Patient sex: F
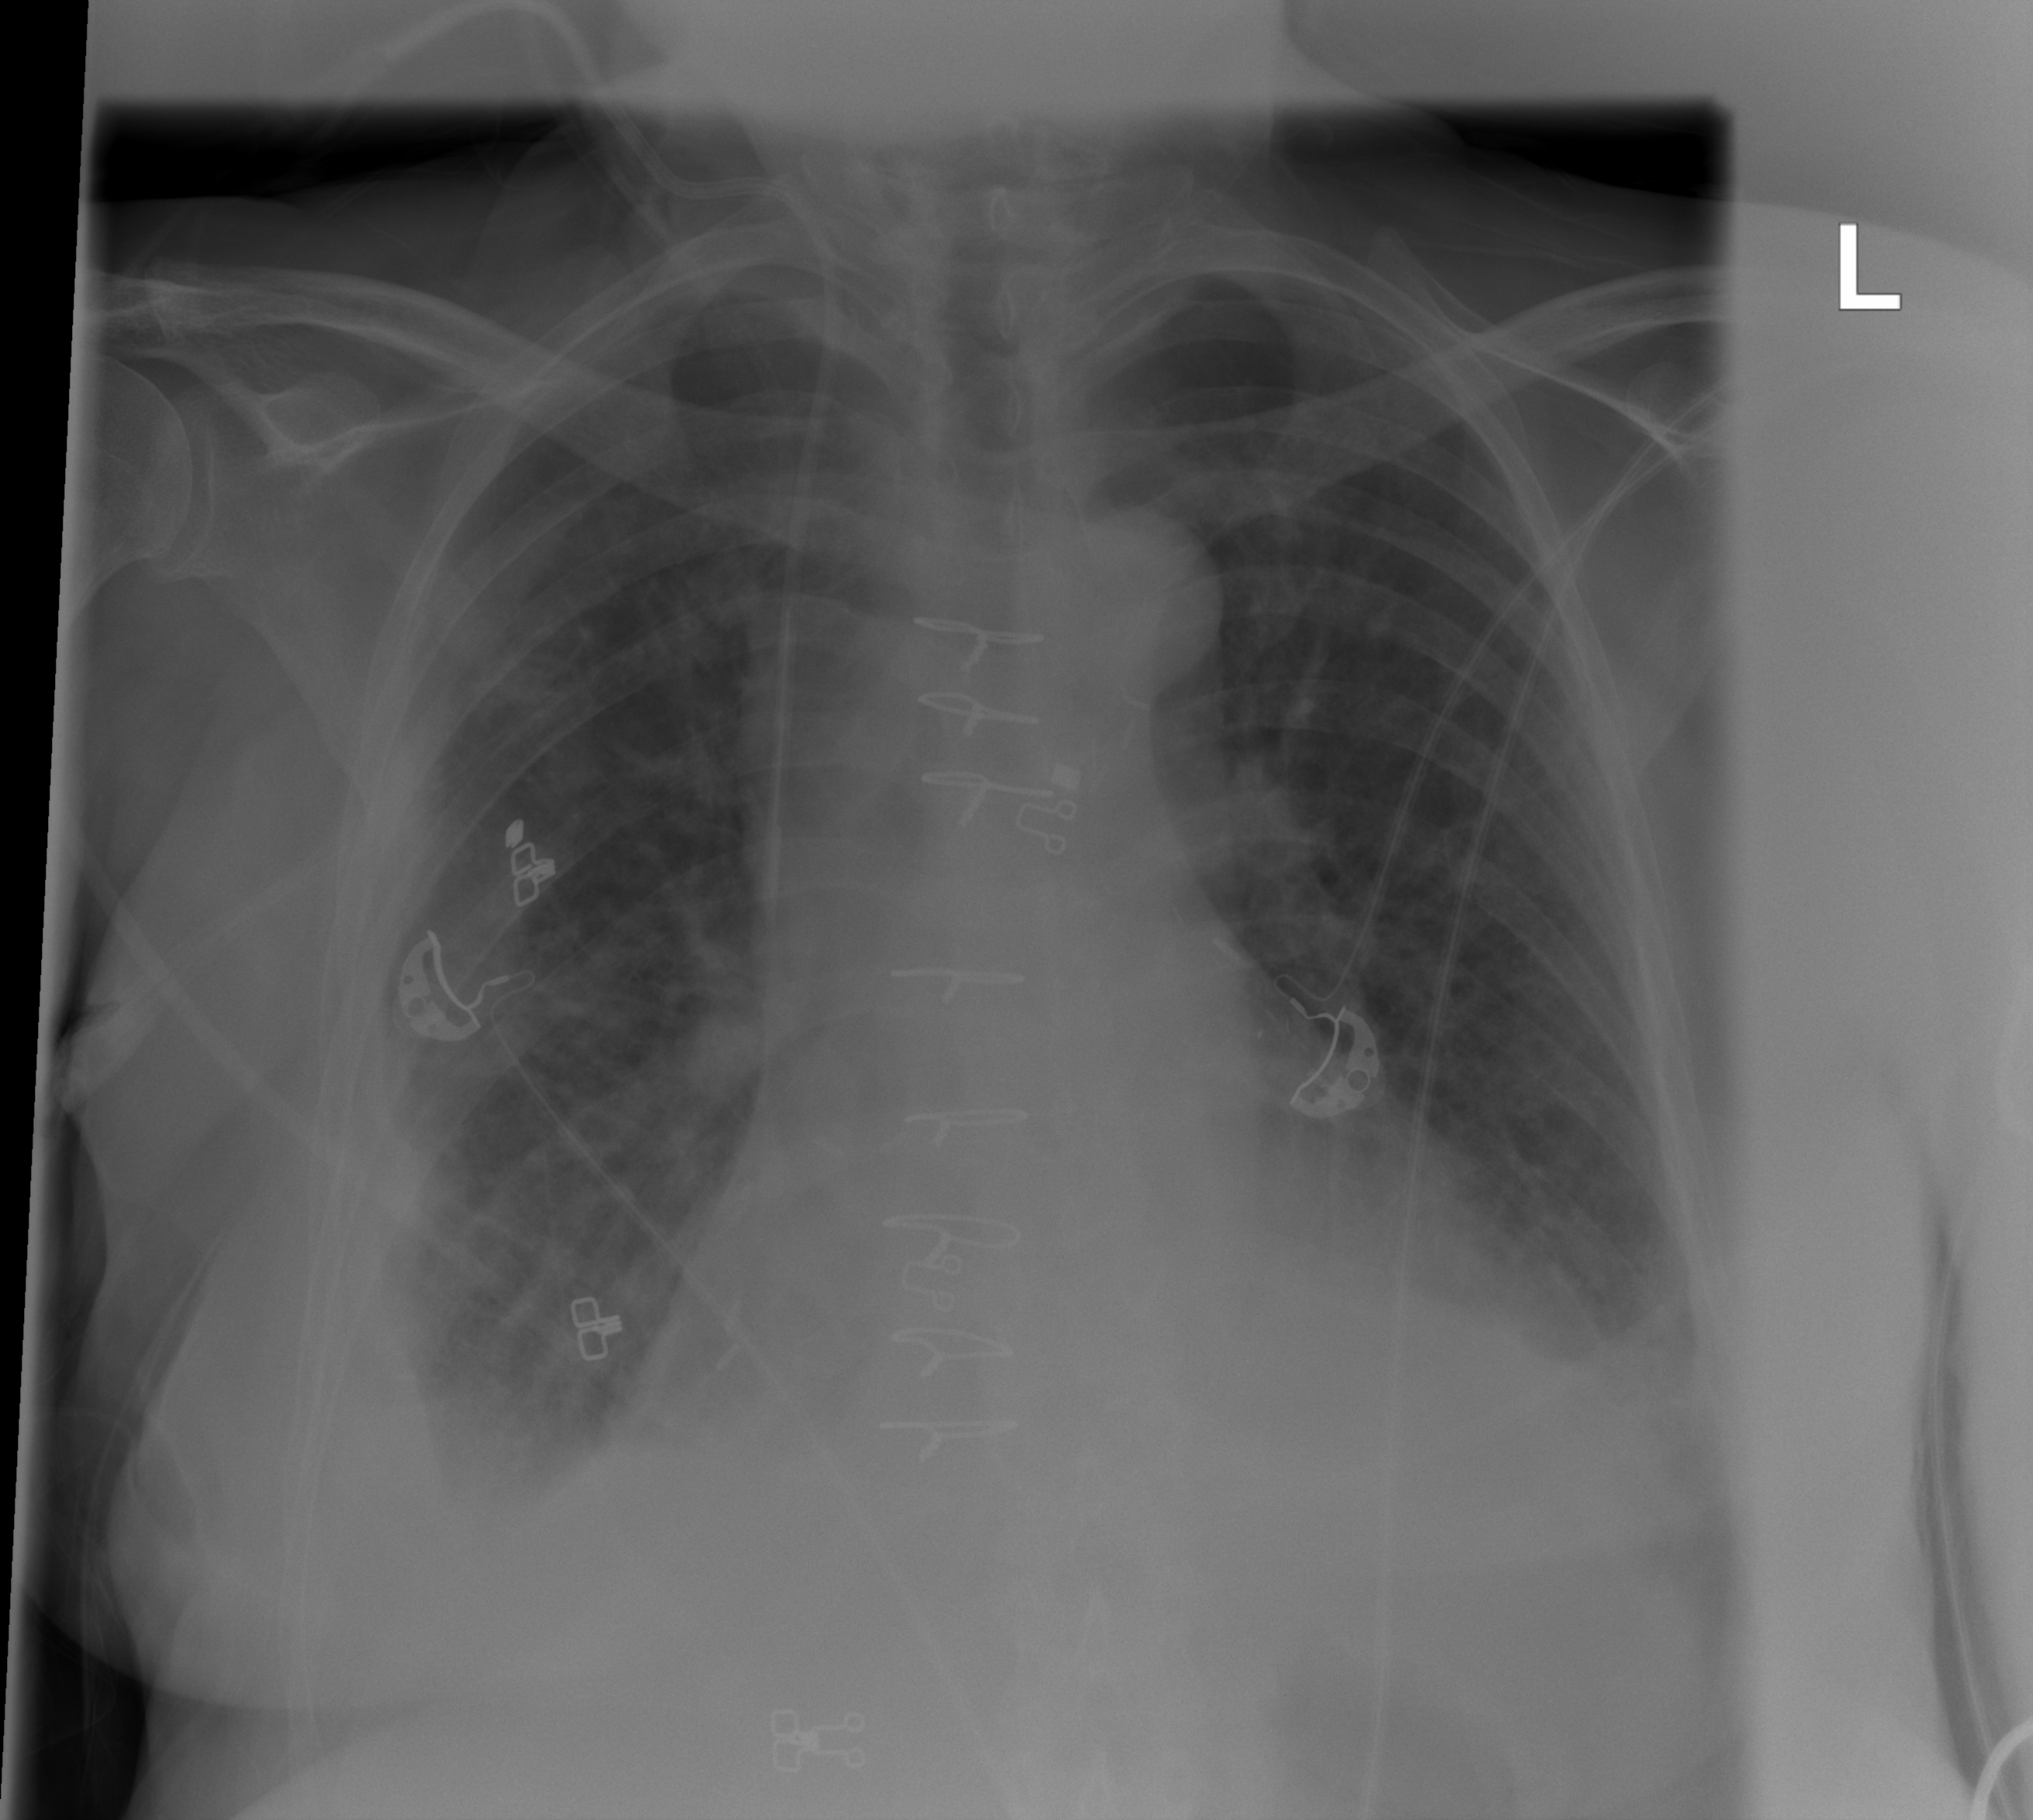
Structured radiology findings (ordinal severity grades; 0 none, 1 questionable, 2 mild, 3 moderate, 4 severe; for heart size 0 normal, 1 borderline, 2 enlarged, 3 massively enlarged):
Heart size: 2
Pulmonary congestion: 2
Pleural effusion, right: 2
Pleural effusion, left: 2
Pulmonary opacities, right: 2
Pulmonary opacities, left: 2
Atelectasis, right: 2
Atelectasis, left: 2